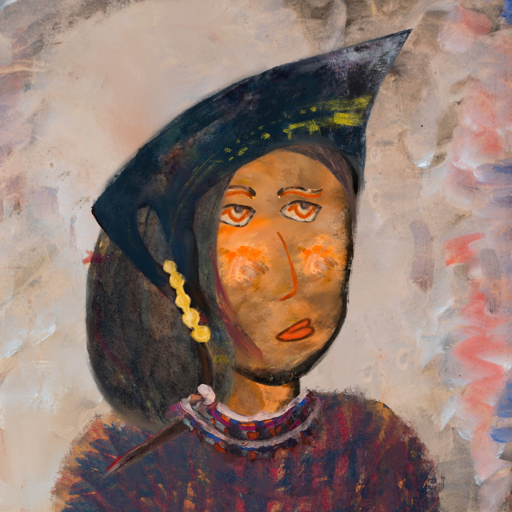
Background: Roy_Bahadur, Head And Neck Side: Gypsy_Queen, Face Side: Experience, Bust: In_The_Sun, Hair Side: Gypsy_Mother, Head Accessory: Irani, Second Necklace: Blank, Necklace: Hypocrite_1, Baby: Blank